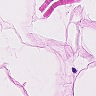
Metastatic tissue present: no